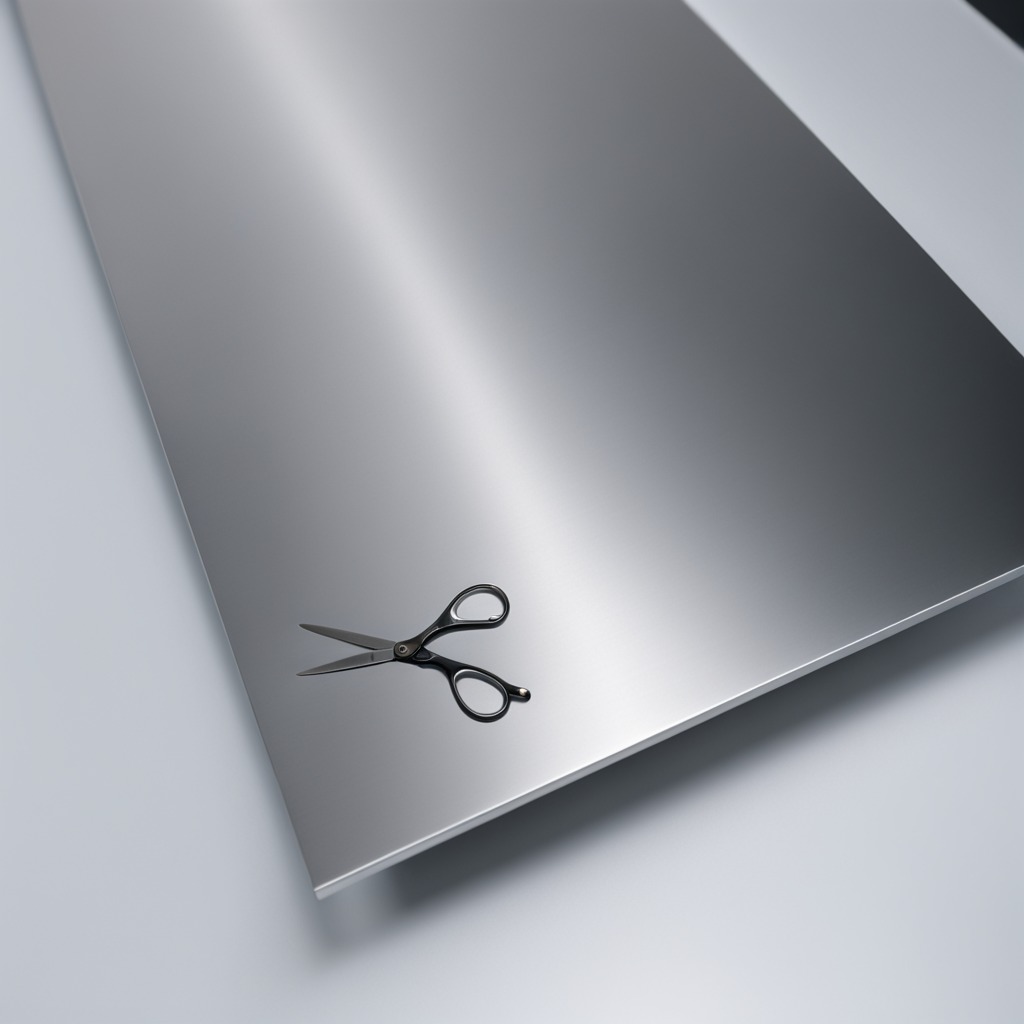
A scissor is lying on the stainless steel table.